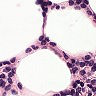
Metastatic tissue present: no